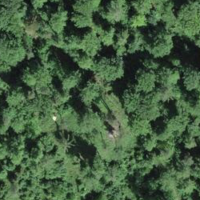
EUNIS habitat code: 41
Species observed at this site:
Phylloscopus collybita
Turdus philomelos
Parus major
Erithacus rubecula
Columba oenas
Dryocopus martius
Garrulus glandarius
Turdus viscivorus
Fringilla coelebs
Columba palumbus
Picus viridis
Corvus corax
Sylvia atricapilla
Turdus merula